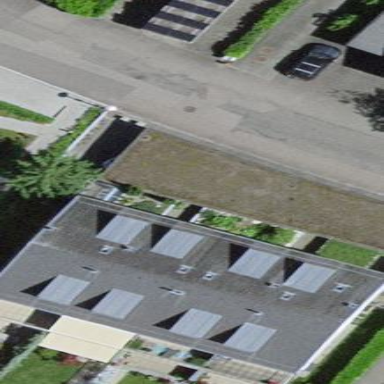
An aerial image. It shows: Carport structure.